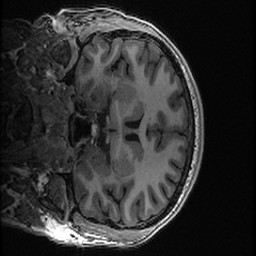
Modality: T1w
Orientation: coronal